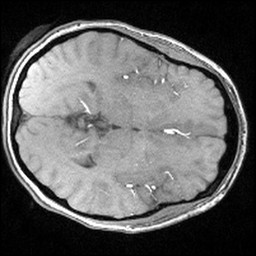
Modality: angio
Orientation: axial
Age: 29
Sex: female
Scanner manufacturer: siemens
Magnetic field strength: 3 T
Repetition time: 0.025 s
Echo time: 0.00334 s